Question: I am new to struts. I dont know exactly if my solution for my problem is correct or not.
My problem is I have two tables as shown below

I would like to create an HTML table based on the above tables, showing the fields, name of group, id of group, and name of sub group and Id of subgroup. I tried to use list and iterator. But am not able to get both the values(both name and id)
inside class
'''
public List getName() {
return namesHead;
}
public void setName(List name) {
this.namesHead = name;
}
public String listModules() {
SessionFactory factory = HibernateLoginUtil.getFactory();
Session session = factory.openSession();
Query q1 = session.createQuery ("select id,name FROM TableUsrModuleGroup WHERE stat='active'");
for(Iterator it = q1.iterate() ; it.hasNext() ;) {
Object row[] = (Object[]) it.next();
namesHead.add (row[1]); //put the name
}
return SUCCESS;
}
'''
in JSP page
'''
<table>
<s:iterator status="status" value="namesHead" >
<tr><td><s:property/></td></tr>
</s:iterator>
</table>
'''
(only name of group can i get from the above code, I need to display group name, group Id, and name of sub group and Id of sub group)
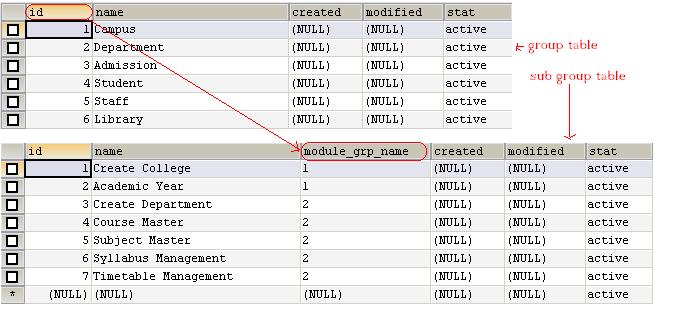
Answer: If you are using Hibernate, I think that the simplest option is to map the two classes and then recover both with a HQL query. For instance:
'''
public class Group {
@OneToMany (mappedBy = "group", fetch = FetchType.LAZY)
private Collection <SubGroup> subgroup;
... // Rest of the class, getters and setters
}
public class SubGroup {
@ManyToOne (fetch = FetchType.LAZY)
private Group group;
... // Rest of the class, getters and setters
}
'''
Then you have to make this HQL query to get the 'Group' class:
'''
Query q = session.createQuery ("FROM SubGroup");
List<SubGroup> subgroups = (List<SubGroup>) q.list();
'''
Then you set an attribute with the subgroups in the Action and then you access to them in the jsp.
'''
<table>
<s:iterator value="subgroups" >
<tr>
<td>
<s:property value="name"/>
</td>
<td>
<s:property value="id"/>
</td>
<td>
<s:property value="group.name"/>
</td>
<td>
<s:property value="group.id"/>
</td>
</tr>
</s:iterator>
</table>
'''
I hope it helps =)